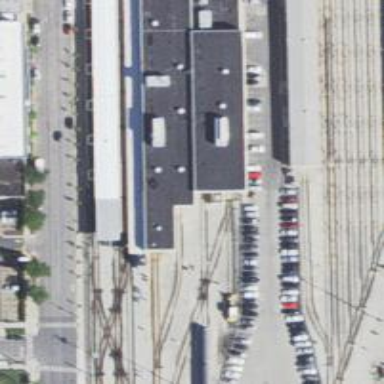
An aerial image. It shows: Yard area with electrified rail tracks.